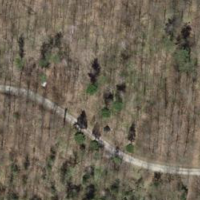
EUNIS habitat code: 41
Species observed at this site:
Dryocopus martius
Clematis vitalba